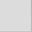
Piece: xx